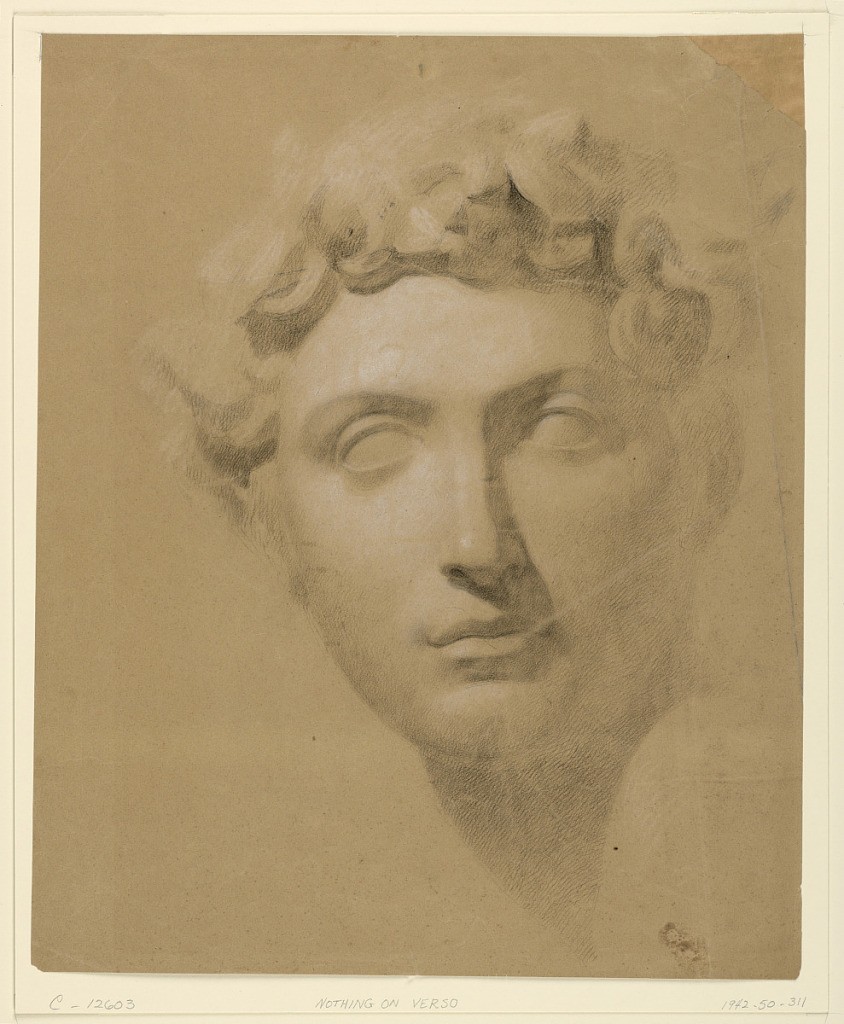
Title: Male Head From a Plaster Cast
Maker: Daniel Huntington, American, 1816–1906
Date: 1840
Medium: Black and white chalk, graphite on light brown wove paper
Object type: Drawing
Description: Head and neck of a man facing frontally. Source of light from upper left.